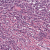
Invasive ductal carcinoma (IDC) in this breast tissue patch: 1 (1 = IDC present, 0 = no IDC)